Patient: sex F, age 75
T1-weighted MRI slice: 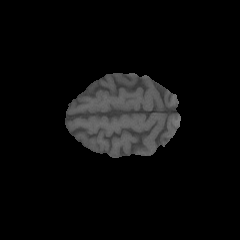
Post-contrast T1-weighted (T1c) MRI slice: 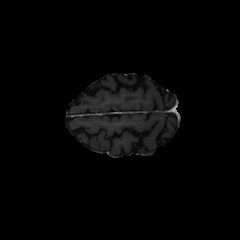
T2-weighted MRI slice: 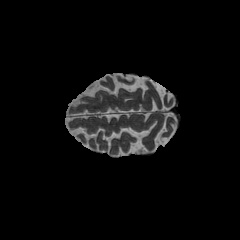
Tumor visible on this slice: no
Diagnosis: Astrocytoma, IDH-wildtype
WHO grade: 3